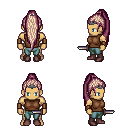
a pixel art fantasy rpg character, male body template, human, tanned skin, brown sleeveless shirt, teal pants, white blonde extra-long topknot hairstyle, iron tiara, leather bracers, maroon shoes, dagger, four views (front, back, left, right), 2x2 character sprite sheet, small pixel art, hard edges, no anti-aliasing